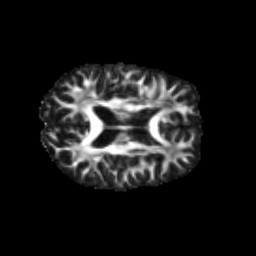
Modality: FA
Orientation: axial
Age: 27
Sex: male
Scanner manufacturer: siemens
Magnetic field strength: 3 T
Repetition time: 1.8 s
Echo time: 0.07 s